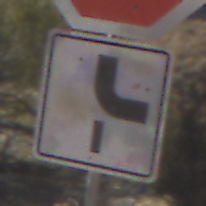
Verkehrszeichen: VerlaufVorfahrtsstrasse10
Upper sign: Stop
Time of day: MorningAfternoon
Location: Outdoor (Nature)
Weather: Clear
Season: NotSpecified
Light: Natural